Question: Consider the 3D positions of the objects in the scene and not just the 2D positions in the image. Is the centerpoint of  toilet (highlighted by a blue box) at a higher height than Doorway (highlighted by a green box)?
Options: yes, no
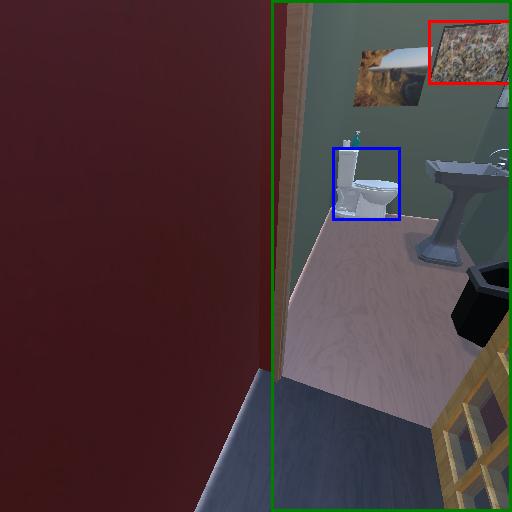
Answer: yes